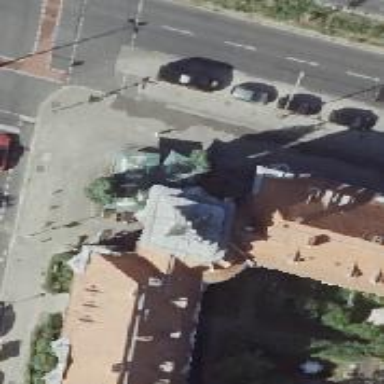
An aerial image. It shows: Restaurant.